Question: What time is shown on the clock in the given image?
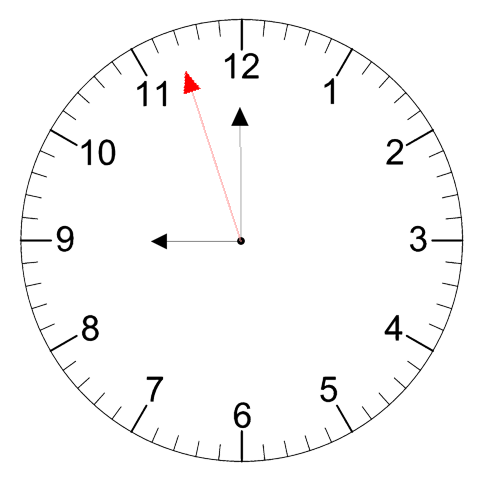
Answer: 08:59:57